Field crop: maize
Growth stage: 2
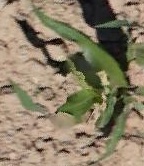
Species: maize